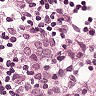
Metastatic tissue present: yes